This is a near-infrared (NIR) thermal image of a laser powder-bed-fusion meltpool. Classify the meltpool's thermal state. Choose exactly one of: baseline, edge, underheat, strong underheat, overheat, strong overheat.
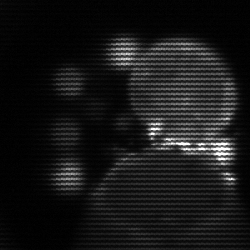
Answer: edge